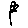
Label: flower